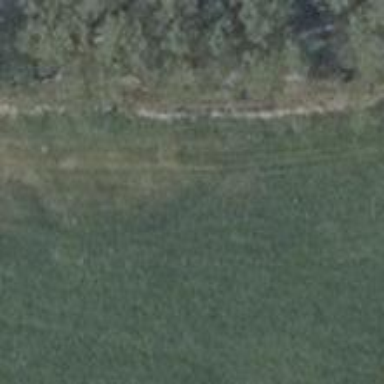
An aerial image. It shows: Agricultural track with grass surface. The track is at grade 5 quality.